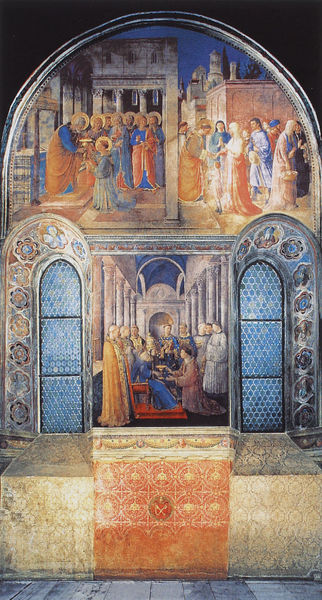
Titel: Freskenzyklus der Cappella Niccolina: Darstellung von Szenen aus dem Leben der Erzdiakone Stephanus und Laurentius
Künstler: Fra Angelico
Standort: Rom, Città del Vaticano, Palazzi Vaticani, Cappella Niccolina (EU - I - Latium)
Schlagwörter: blau, frauen, menschen, sitzen, stadt, bunt, fenster, orange, stuhl, säulen, gebäude, rot, malerei, kirche, bogen, perspektive, könig, papst, thron, bögen, kreuz, scheibe, knien, herrscher, altar, heiligenschein, nimbus, jesus, mittelalter, fresken, segnung, florenz, heiliger, heilige, fresko, jünger, maria, fresco, rosetten, kommunion, kirchenfenster, geäbude, freske, apostel, heilger, rankenmuster, bung, studiolo, fresje, kirchenmalerien, kirchenmalereien, segemälde